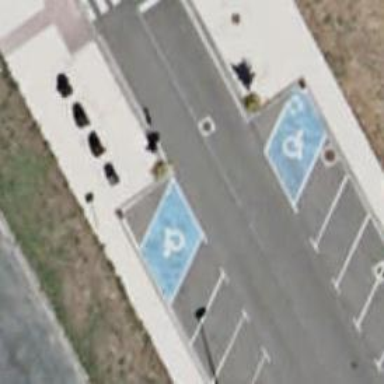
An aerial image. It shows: Parking aisle with diagonal parking lanes on both sides.